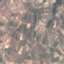
Label: PermanentCrop